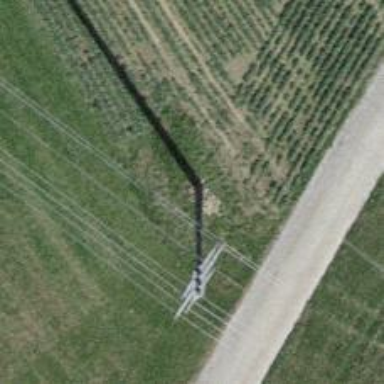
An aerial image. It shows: Power pole.